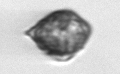
Label: Kryptoperidinium_triquetrum